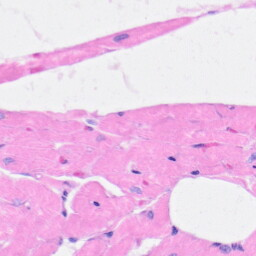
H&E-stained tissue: Heart